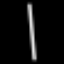
Label: line